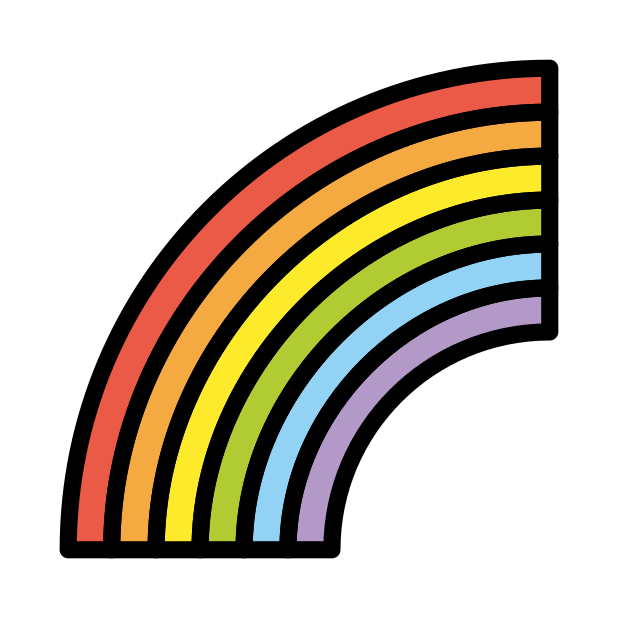
rainbow